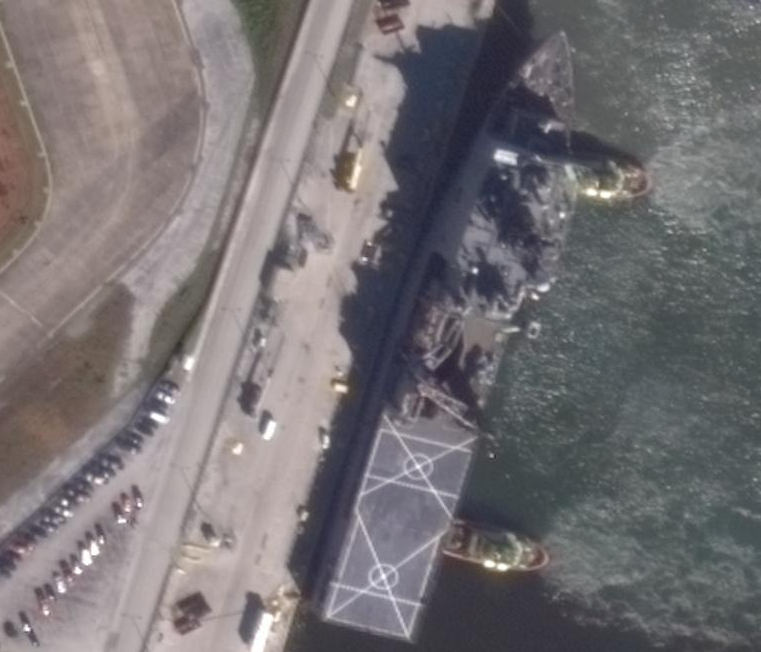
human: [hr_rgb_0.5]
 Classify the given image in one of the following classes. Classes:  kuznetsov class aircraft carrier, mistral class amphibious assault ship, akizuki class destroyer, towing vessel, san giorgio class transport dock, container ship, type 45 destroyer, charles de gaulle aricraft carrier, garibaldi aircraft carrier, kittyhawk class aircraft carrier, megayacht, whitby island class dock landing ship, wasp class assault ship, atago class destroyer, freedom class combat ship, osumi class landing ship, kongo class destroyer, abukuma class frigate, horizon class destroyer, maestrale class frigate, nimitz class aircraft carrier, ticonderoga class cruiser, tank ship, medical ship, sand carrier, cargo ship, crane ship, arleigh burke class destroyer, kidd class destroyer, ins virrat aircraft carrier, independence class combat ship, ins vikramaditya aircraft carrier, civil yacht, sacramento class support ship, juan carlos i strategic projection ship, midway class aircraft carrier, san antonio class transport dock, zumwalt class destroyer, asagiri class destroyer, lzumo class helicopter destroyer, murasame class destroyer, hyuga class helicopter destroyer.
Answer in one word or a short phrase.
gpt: Whitby Island class dock landing ship